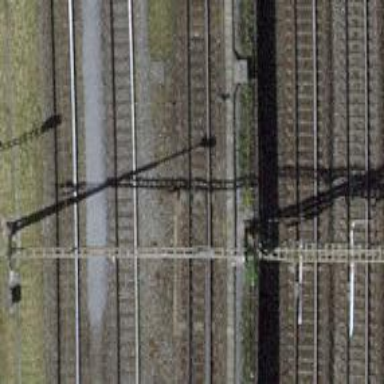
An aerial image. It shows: Railway switch.